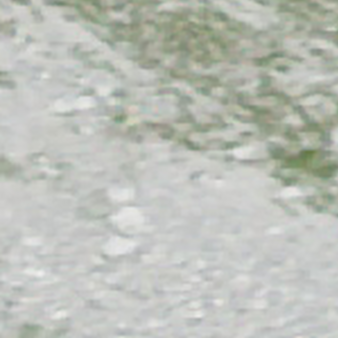
Label: other